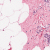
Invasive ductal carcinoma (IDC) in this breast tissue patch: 0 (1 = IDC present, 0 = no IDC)